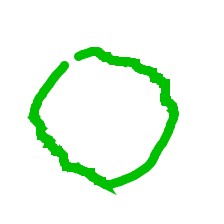
Shape: circle